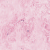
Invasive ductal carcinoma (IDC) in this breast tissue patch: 0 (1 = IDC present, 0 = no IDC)